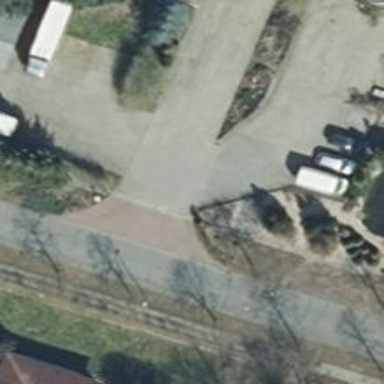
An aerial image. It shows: Driveway.